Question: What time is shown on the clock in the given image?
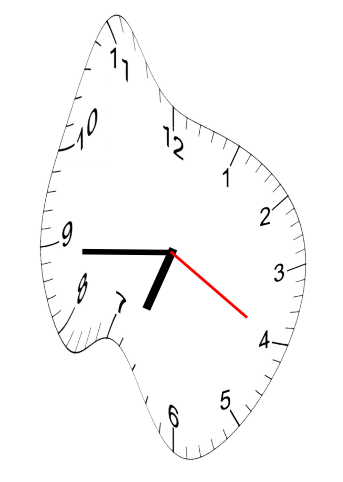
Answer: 06:44:20